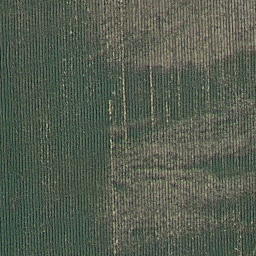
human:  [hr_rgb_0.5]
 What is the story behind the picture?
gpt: farmland